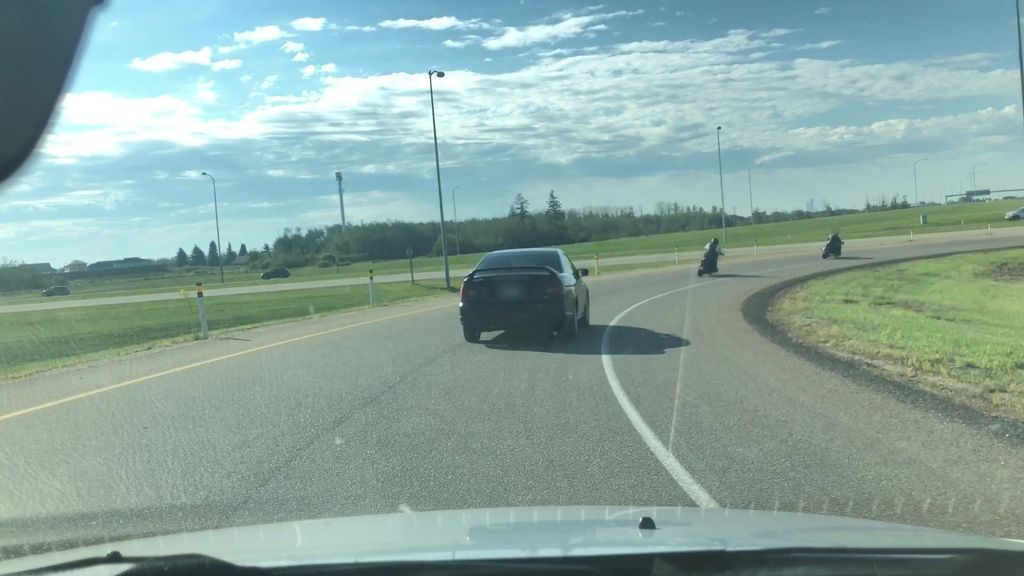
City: edmonton